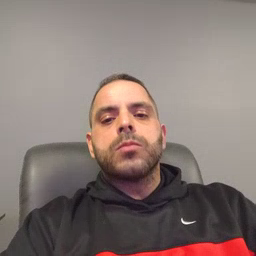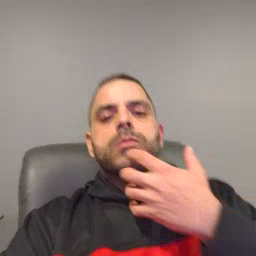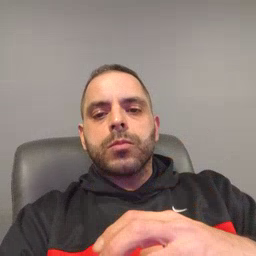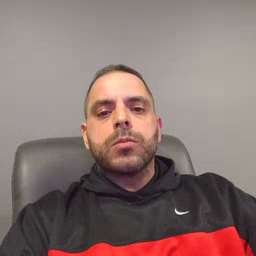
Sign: hot